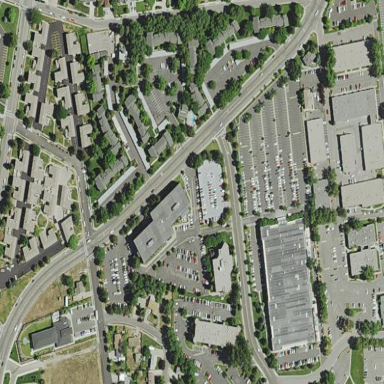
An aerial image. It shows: Commercial area.